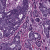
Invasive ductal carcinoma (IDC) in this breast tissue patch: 0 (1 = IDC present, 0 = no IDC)